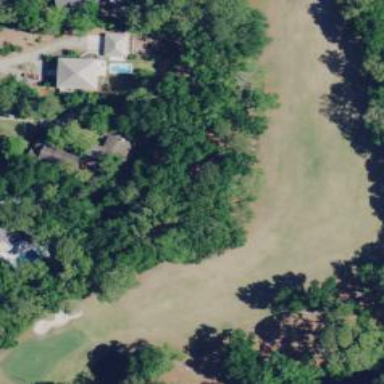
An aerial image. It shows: Grassy area designated as golf fairway.